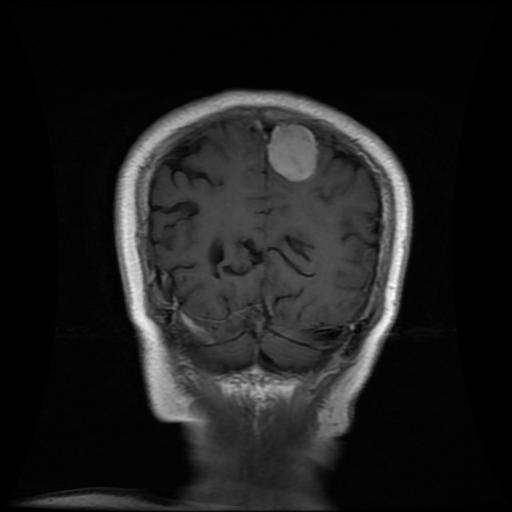
Label: meningioma